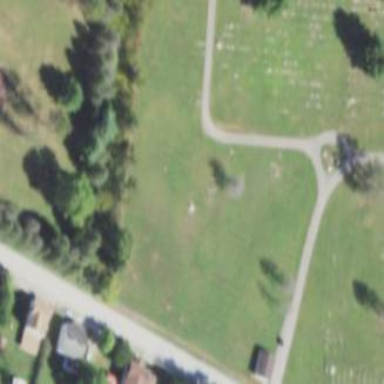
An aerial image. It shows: Cemetery.